Question: The goal is to be able to drag-and-drop ListWidget items onto the comboBox. The dropped items should be added to the combobox. Ideally we want to avoid any tricks with reading listWidget's .currentItem() or .selectedItems() and etc... Ideas?

'''
from PyQt4 import QtGui, QtCore
import sys, os
class MyClass(object):
def __init__(self):
super(MyClass, self).__init__()
self.name=None
def setName(self, arg):
self.name=arg
def getName(self):
return self.name
class DropableComboBox(QtGui.QComboBox):
def __init__(self):
self.model_mime_type = 'application/x-qabstractitemmodeldatalist'
super(DropableComboBox, self).__init__()
self.setAcceptDrops(True)
def dragEnterEvent(self, event):
if event.mimeData().hasFormat(self.model_mime_type) or event.mimeData().hasFormat('text/plain'):
event.accept()
else:
event.ignore()
def dropEvent(self, event):
if event.mimeData().hasUrls():
event.setDropAction(QtCore.Qt.CopyAction)
event.accept()
links = []
for url in event.mimeData().urls():
links.append(str(url.toLocalFile()))
self.emit(QtCore.SIGNAL("dropped"), links)
else:
super(DropableComboBox, self).dropEvent(event)
self.emit(QtCore.SIGNAL("dropped"))
class Dialog_01(QtGui.QMainWindow):
def __init__(self):
super(QtGui.QMainWindow,self).__init__()
myQWidget = QtGui.QWidget()
myBoxLayout = QtGui.QVBoxLayout()
myQWidget.setLayout(myBoxLayout)
self.setCentralWidget(myQWidget)
self.listWidget = QtGui.QListWidget()
self.listWidget.setDragDropMode(QtGui.QAbstractItemView.DragDrop)
self.listWidget.setSelectionMode(QtGui.QAbstractItemView.ExtendedSelection)
self.listWidget.currentItemChanged.connect(self.item_clicked)
for i in range(3):
my_item=QtGui.QListWidgetItem()
name='ListWidget Item '+str(i)
my_item.setText(name)
self.listWidget.addItem(my_item)
myObject=MyClass()
myObject.setName(name)
my_item.setData(QtCore.Qt.UserRole, myObject)
myBoxLayout.addWidget(self.listWidget)
self.ComboBox = DropableComboBox()
for i in range(3):
self.ComboBox.addItem("Combobox Item " + str(i))
self.ComboBox.currentIndexChanged.connect(self.combobox_selected)
self.connect(self.ComboBox, QtCore.SIGNAL("dropped"), self.droppedOnCombobox)
myBoxLayout.addWidget(self.ComboBox)
def item_clicked(self, arg=None):
print arg.data(QtCore.Qt.UserRole).toPyObject().getName()
def combobox_selected(self, index):
myObject=self.ComboBox.itemData(index).toPyObject()
if hasattr(myObject, 'getName'): print myObject.getName()
def droppedOnCombobox(self):
print "Drop!"
if __name__ == '__main__':
app = QtGui.QApplication(sys.argv)
dialog_1 = Dialog_01()
dialog_1.show()
dialog_1.resize(480,320)
sys.exit(app.exec_())
'''
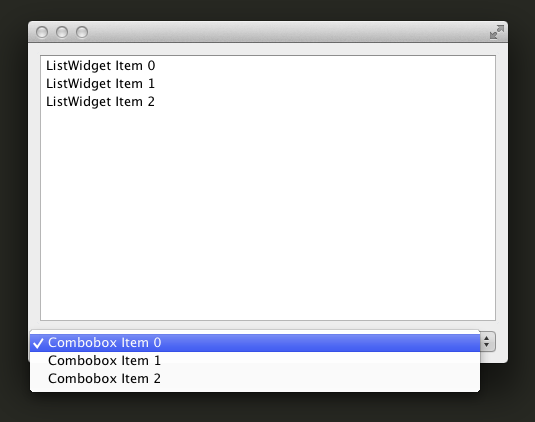
Answer: The "proper" way to do this would be to unpack the mimedata using a 'QDataStream'. However, this would seem to require the use of a 'QMap', which is not available in PyQt. So instead, it can be done in a slightly hacky (or should that be "tricky"?) way by getting a proxy model to the dirty work for us:
'''
class DropableComboBox(QtGui.QComboBox):
def __init__(self):
super(DropableComboBox, self).__init__()
self.model_mime_type = 'application/x-qabstractitemmodeldatalist'
self.setAcceptDrops(True)
self._proxymodel = QtGui.QStandardItemModel(self)
def dropEvent(self, event):
if event.mimeData().hasUrls():
event.setDropAction(QtCore.Qt.CopyAction)
event.accept()
links = []
for url in event.mimeData().urls():
links.append(str(url.toLocalFile()))
self.emit(QtCore.SIGNAL("dropped"), links)
elif event.mimeData().hasFormat(self.model_mime_type):
self._proxymodel.setRowCount(0)
self._proxymodel.dropMimeData(
event.mimeData(), QtCore.Qt.CopyAction,
0, 0, QtCore.QModelIndex())
for index in range(self._proxymodel.rowCount()):
item = self._proxymodel.item(index, 0)
self.addItem(item.text())
# no point calling the base-class dropEvent here,
# because it's a NO-OP in QComboBox
self.emit(QtCore.SIGNAL("dropped"))
'''
NB:
This will the items from the list-widget, rather than them (which you didn't ask for). Also, if you want to prevent duplicates being added, use <URL>.